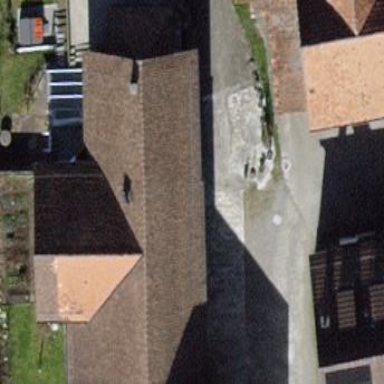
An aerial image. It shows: Gabled roof house.